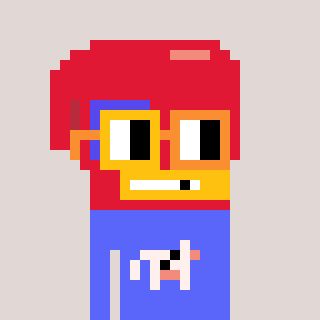
a pixel art character with square yellow and orange glasses, a boxing glove-shaped head and a purple-colored body on a warm background